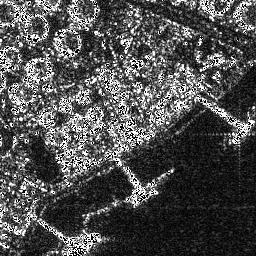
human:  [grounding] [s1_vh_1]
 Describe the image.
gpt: In the satellite image, there is  <ref>1 medium ship </ref> <box>[[50, 72, 62, 80, 0]]</box> located at bottom,  <ref>1 medium ship </ref> <box>[[89, 45, 98, 56, 0]]</box> located at right.